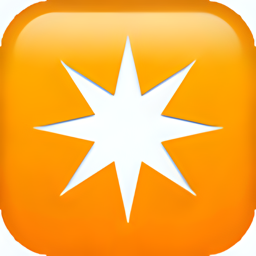
Name: eight pointed black star
Emoji: ✴
Group: Symbols
Sub-group: other-symbol